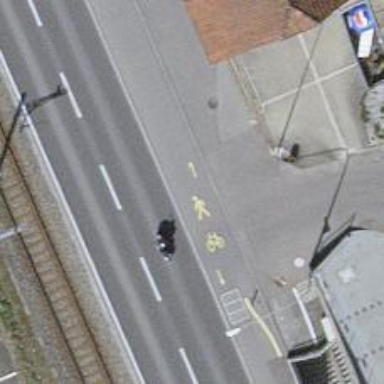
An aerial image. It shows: Tunnel footway.